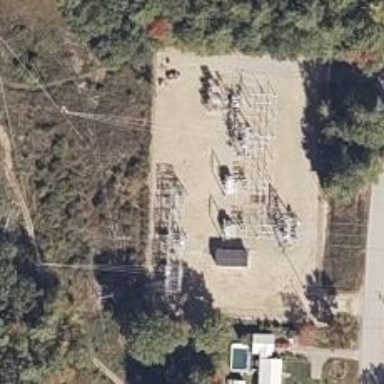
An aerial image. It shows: Switch used for power control.